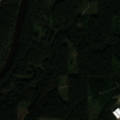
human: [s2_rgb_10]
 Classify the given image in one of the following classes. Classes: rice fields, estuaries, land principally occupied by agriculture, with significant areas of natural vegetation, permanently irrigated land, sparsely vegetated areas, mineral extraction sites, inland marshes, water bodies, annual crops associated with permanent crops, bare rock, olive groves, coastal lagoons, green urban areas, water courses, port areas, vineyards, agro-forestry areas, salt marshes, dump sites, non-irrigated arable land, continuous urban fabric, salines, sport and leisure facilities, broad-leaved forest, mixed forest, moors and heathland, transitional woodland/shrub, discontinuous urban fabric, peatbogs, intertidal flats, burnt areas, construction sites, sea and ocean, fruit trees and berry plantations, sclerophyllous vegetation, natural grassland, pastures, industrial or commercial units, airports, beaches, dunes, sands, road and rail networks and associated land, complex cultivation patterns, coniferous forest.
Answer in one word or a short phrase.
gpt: mineral extraction sites, non-irrigated arable land, broad-leaved forest, coniferous forest, mixed forest